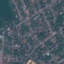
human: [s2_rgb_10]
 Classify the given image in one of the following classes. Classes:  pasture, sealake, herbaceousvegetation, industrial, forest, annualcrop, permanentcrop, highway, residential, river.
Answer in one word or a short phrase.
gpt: Residential